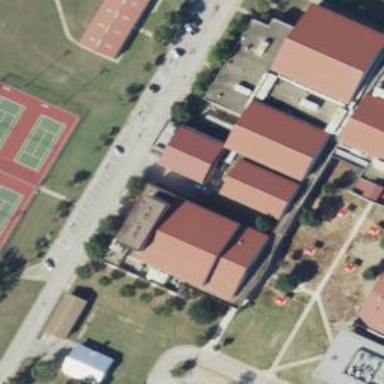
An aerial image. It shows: School building.